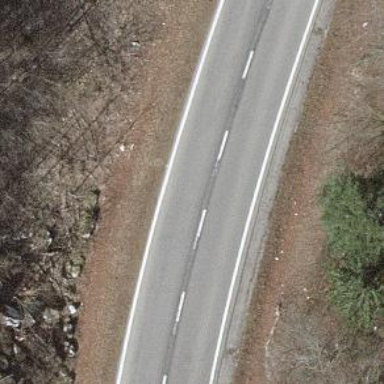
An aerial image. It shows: Secondary road with asphalt surface.